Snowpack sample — Loveland Pass, Silver Plume, Colorado, USA (2/11/26, 12:00 PM MST)
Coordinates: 39.663, -105.886
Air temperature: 35 °F
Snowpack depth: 82 cm
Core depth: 40 cm
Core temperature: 23 °F
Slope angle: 13°, slope face: 12°
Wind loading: high
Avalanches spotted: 1
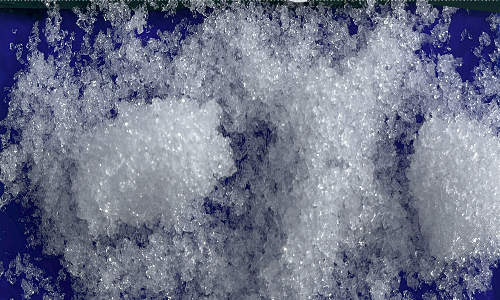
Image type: core
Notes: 1 small avalanche spotted on the north side of the bowl, lots of wind loading